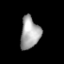
Tissue: lung
Cell type: Endothelial cells
Senescence score: 0.7112
Nuclear area (px): 601
Mean DAPI intensity: 165.21